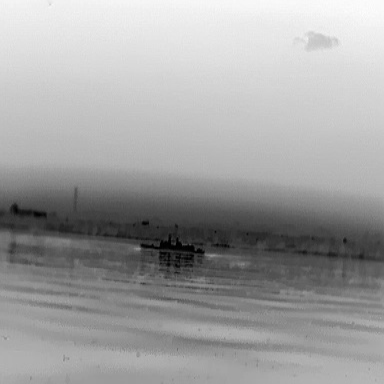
There is a warship in the infrared image.